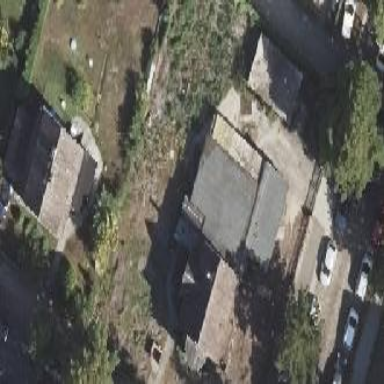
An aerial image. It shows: Garage building.